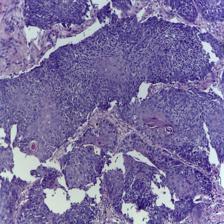
Diagnosis: OSCC